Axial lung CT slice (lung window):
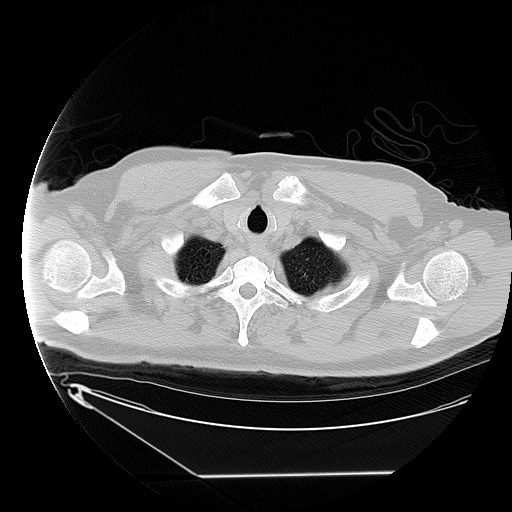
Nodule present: no